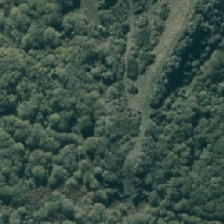
Land cover: high_producing_grassland